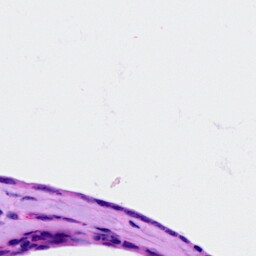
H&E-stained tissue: Ovarian